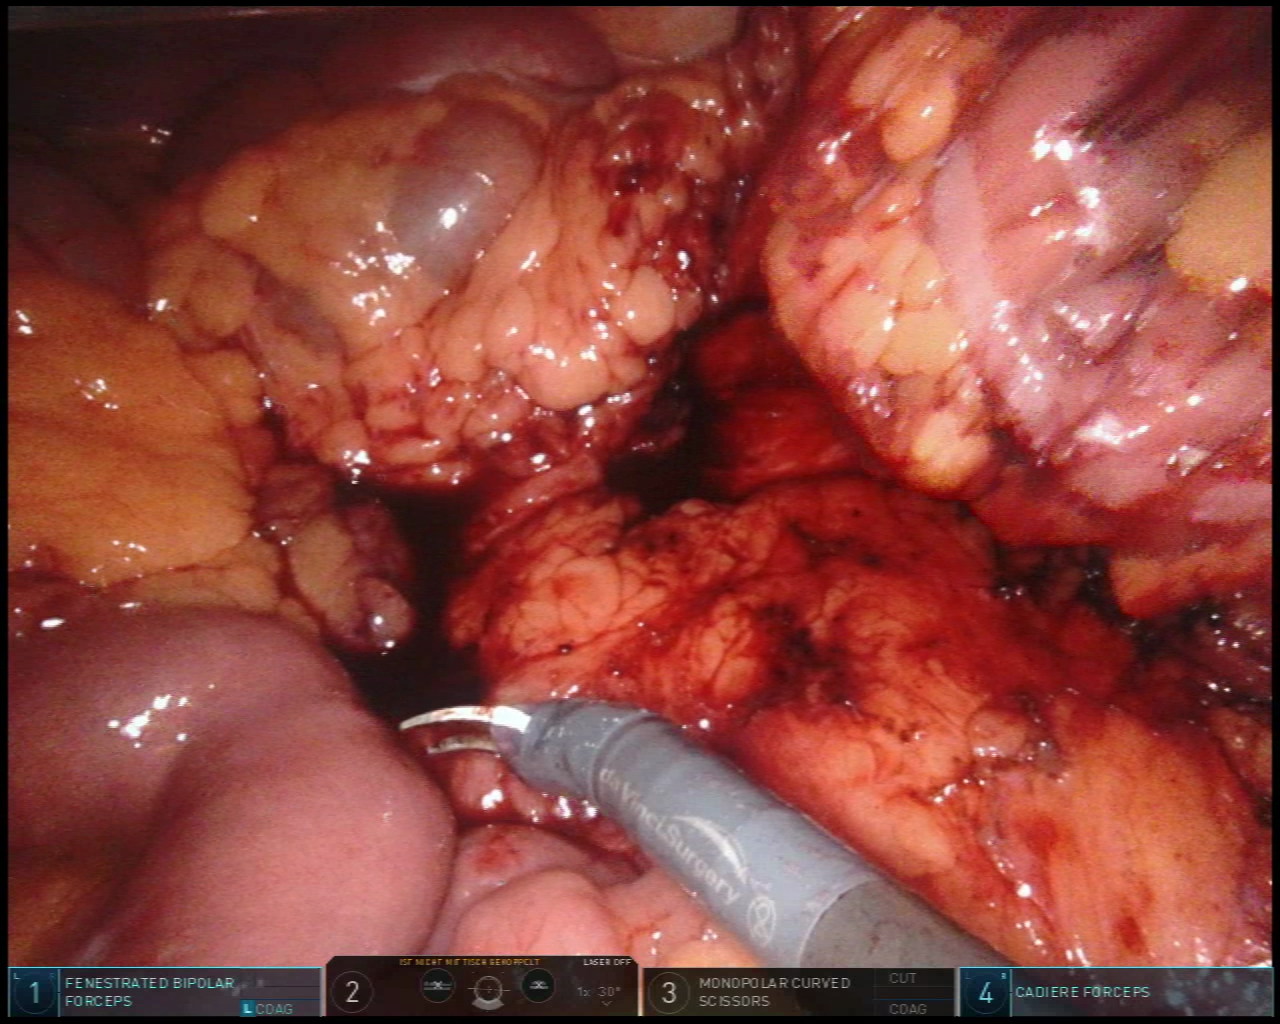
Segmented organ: small_intestine
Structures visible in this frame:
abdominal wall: no
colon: yes
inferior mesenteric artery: no
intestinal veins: no
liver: no
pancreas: no
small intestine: yes
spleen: no
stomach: no
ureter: no
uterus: no
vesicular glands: no